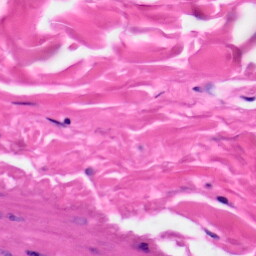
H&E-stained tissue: Skin